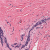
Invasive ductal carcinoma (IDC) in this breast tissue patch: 0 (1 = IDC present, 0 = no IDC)